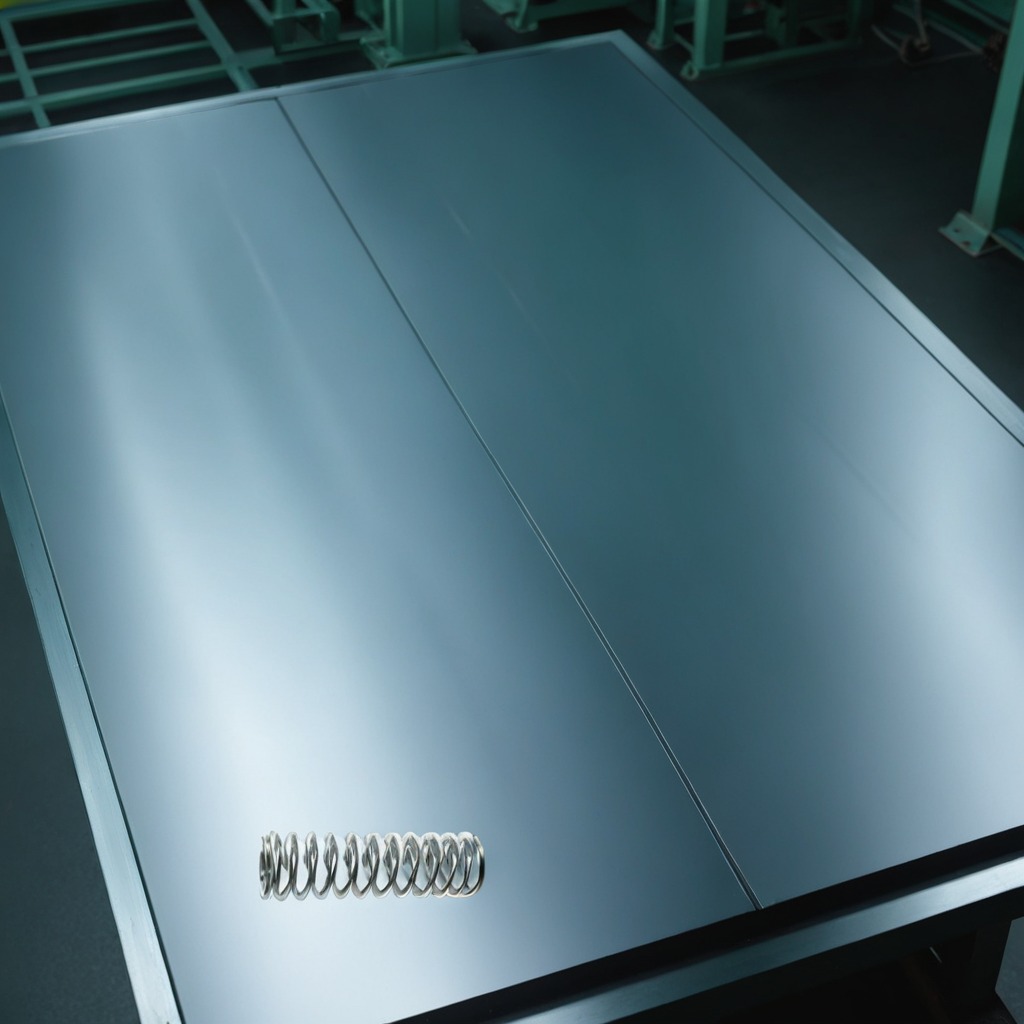
A coiled metal spring is lying on the metal table in the machine shop under fluorescent lights.